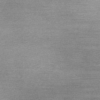
Label: dusty